Question: I have some OAM code here, and I've looked up all the instructions, what they do how they act, and I've re written it all pseudo, but I'm having a problem locating (so I can count how many) loops are in the program. I feel like it should be staring me in the eyes, and I've done a thousand factorial programs in C/Java etc.. but I can't see it here.

So it takes in user entry
if == 0 it breaks to done [brz]
if > 0 break to skip [brp]
neg used to negate value for abs value
Skip routine does the multiplication and decrememnts,
followed by more conditions to see if it needs to be called again or if the program is done.
I need essentially to find the loops in this program. Like I said, it's probably staring me in the face but it's a loosely asked question on the assigner's part..
EDIT to clarify:
The program doesn't take the factorial of one number, but rather multplies the factorial of each number entered.
So I could put in 3, -4, 2, 0 and the result will be 288.
(3*2*1)(4*3*2*1)(2*1)
EDIT for BRI:
'''
read: noop
lda stdin
brp return
neg
return: bri read
'''
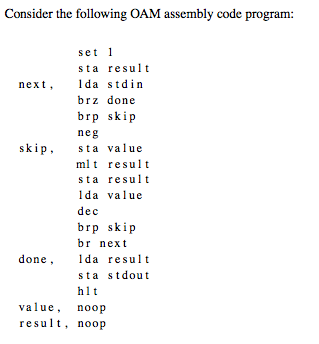
Answer: Well, it's not just a factorial..
This would be the C version:
'''
int result = 1, value;
while(value = get_int()) {
next_loop:
value = abs(c);
do {
skip_loop:
result *= value;
value--;
} while (value > 0);
};
printf("%d
", result);
'''
So it's the product of the factorials, and there are exactly two loops.